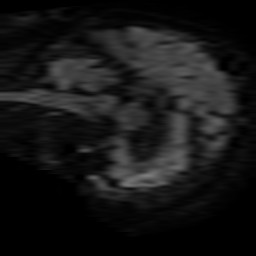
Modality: TRACE
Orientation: sagittal
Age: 81
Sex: male
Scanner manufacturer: philips
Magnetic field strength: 3 T
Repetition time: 4.075 s
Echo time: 0.06024 s